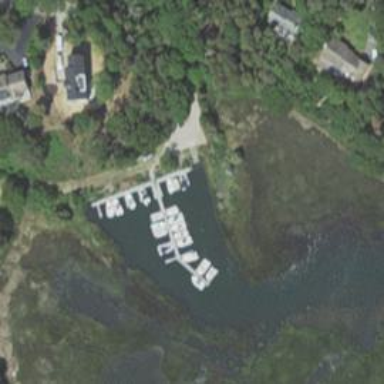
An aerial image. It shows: Slipway on leisure land.